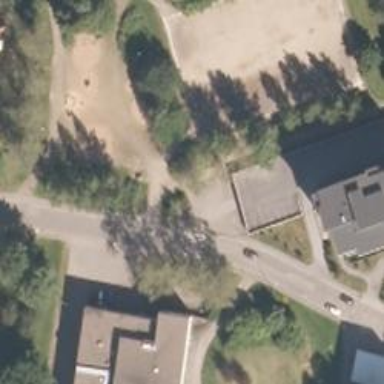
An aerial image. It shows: Driveway.